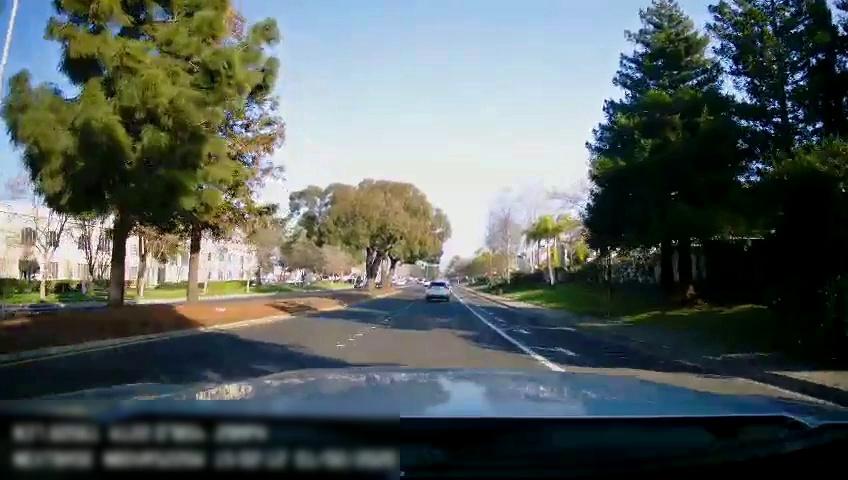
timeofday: Day
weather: Sunny
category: Drivable Space
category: Drivable Space
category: Vehicles | SUV
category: Vehicles | Car
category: Lanes | Current Lane
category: Lanes | Current Lane
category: Lanes | Alternate Lane